Question: I am using 'jquery aucomplete' from
<URL>
But it works fine for 'local' and creates problem when using 'server side script'

My is like
'''
<div>
<input type="text" name="country" id="autocomplete"/>
</div>
<div id="selection"></div>
'''
'''
.autocomplete-suggestions { border: 1px solid #999; background: #FFF; cursor: default; overflow: auto; }
.autocomplete-suggestion { padding: 2px 5px; white-space: nowrap; overflow: hidden; }
.autocomplete-selected { background: #F0F0F0; }
.autocomplete-suggestions strong { font-weight: normal; color: #3399FF; }
'''
'''
<script type="text/javascript" src="http://code.jquery.com/jquery-latest.js"></script>
<script type="text/javascript" src="jquery.autocomplete.js"></script>
<!-- Above js file can be downloaded from
https://github.com/devbridge/jQuery-Autocomplete/blob/master/src/jquery.autocomplete.js
-->
<script type="text/javascript">
$('#autocomplete').autocomplete({
serviceUrl: 'search.php',
onSelect: function(suggestion) {
$('#selction-ajax').html('You selected: ' + suggestion.value + ', ' + suggestion.data);
}
});
</script>
'''
'''
<?php
if($_REQUEST['query']=='a')
{
echo json_encode(array('AD'=>'Adrew','AU'=>'Australia'));
}
if($_REQUEST['query']=='b')
{
echo json_encode(array('BR'=>'Brazil','BA'=>'Bangladesh'));
}
if($_REQUEST['query']=='i')
{
echo json_encode(array('IN'=>'India','IND'=>'Indonasia'));
}
return;
?>
'''
Thanks for any suggestion.
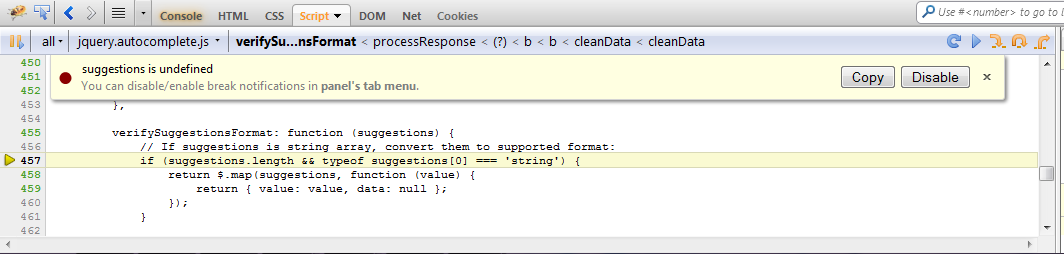
Answer: I got the problem
1. First, it gives error for suggestions.length
2. Second it was giving problem with suggestion.value.
So the below 'json encoding' works fine
'''
echo json_encode(array('suggestions'=>array(array('data'=>'AU','value'=>'Australia'),array('data'=>'IN','value'=>'India'))));
'''
'''
<?php
if($_REQUEST['query']=='a')
{
echo json_encode(array('suggestions'=>array(array('data'=>'AU','value'=>'Australia'),array('data'=>'IN','value'=>'India'))));
}
else if($_REQUEST['query']=='b')
{
echo json_encode(array('suggestions'=>array(array('data'=>'BR','value'=>'Brazil'),array('data'=>'BA','value'=>'Bangladesh'))));
}
else if($_REQUEST['query']=='i')
{
echo json_encode(array('suggestions'=>array(array('data'=>'IN','value'=>'India'),array('data'=>'IND','value'=>'Indonesia'))));
}
else
echo json_encode(array('suggestions'=>array(array('data'=>'NF','value'=>'Not Found'))));
return;
?>
'''
Thanks for all whow were given their precious time
Thanks once again.